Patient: sex M, age 68
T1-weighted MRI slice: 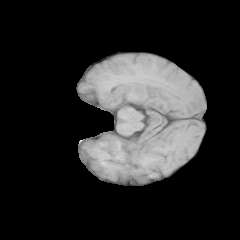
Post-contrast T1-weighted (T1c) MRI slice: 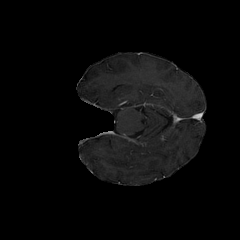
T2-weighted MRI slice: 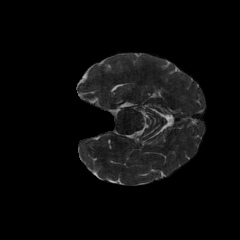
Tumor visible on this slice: no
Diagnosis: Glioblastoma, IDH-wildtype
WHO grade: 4